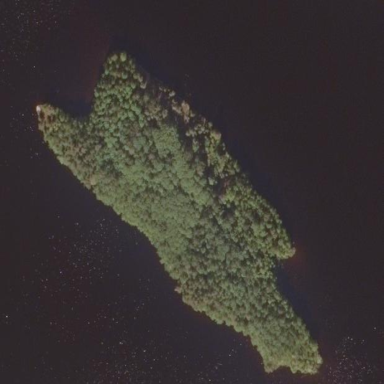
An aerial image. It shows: Island covered with woodland.